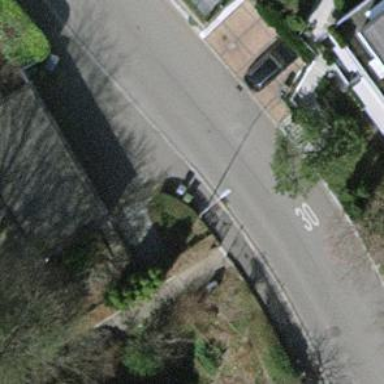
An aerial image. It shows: Asphalt sidewalk along the footway.